Interaction volume radius: 10 \u00c5
Interaction volume height: 10 \u00c5
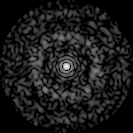
Disorder parameter: 0.8209